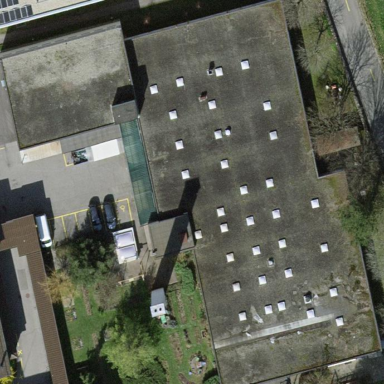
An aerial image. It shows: Hospital building.